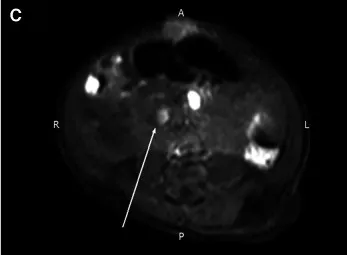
(B,C) Follow-up MRI reveals a nodular lesion (arrows) with hypointensity in the T2WI sequence and hyperintensity in the T1WI sequence.
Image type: radiology (mri)